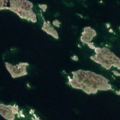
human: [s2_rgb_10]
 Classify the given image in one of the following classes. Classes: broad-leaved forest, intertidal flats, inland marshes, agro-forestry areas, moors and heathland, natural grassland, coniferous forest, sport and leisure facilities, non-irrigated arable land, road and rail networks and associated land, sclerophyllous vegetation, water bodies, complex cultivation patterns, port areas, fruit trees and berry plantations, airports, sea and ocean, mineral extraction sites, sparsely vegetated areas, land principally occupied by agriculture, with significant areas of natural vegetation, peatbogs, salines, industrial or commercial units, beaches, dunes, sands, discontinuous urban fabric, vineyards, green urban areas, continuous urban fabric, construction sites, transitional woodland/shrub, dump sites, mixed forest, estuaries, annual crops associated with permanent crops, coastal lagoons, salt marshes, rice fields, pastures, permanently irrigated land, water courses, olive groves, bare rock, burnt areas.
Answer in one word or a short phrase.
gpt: sea and ocean